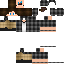
A male human skin with medium skin, wearing brown long hair dressed in a blue hoodie and black pants, featuring a closed mouth.